Question: Occasionally when I am accepting I change set I receive the following message :

To resolve this I apply the changes as a patch and then 'Merge into workspace' the changes
Why cannot all of the change sets be found ? Is there a danger my code could become out of sync with the flow target ?
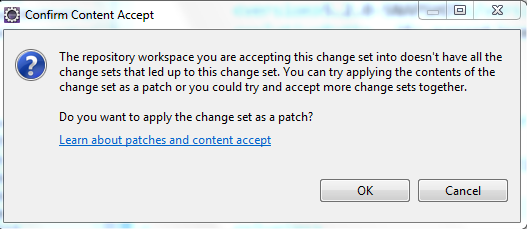
Answer: The danger is not so much the out of sync, but the of the resulting code, once the patches are applied:
You are accepting change set based on change sets that are not delivered.
There is no guarantee that it works.
As explained in <URL>:
> In S1, suppose there are two change sets that have modified file 'foo.java': 'CS-23' and 'CS-35'.
You have requested 'CS-35', but not 'CS-23'.
But the state of file 'foo.java' in 'CS-35' contains the changes from 'CS-23'... So you can't get 'CS-35' unless you also have 'CS-23' (i.e. "the change set that led up to this change set").
It is ok for a developer A to deliver all his/her change set, provided he/she delivers change sets up to a certain point.
The warning appears in case of a partial deliver (the developer delivers 'B', based on change set 'A', but does deliver change set 'A')
That might not be an issue, if there is no functional dependency (similar to <URL>.